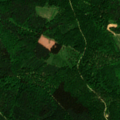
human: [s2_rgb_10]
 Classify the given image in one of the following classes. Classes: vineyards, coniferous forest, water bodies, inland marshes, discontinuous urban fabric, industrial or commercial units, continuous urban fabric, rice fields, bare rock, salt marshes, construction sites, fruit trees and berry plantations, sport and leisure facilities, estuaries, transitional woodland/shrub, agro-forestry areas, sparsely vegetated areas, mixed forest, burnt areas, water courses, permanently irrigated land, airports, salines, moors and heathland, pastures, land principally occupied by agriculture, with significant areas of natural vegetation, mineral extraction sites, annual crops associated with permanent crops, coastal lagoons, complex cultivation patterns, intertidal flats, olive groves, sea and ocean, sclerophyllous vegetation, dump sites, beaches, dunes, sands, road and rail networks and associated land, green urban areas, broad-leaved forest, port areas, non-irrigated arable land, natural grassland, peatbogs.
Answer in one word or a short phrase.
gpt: land principally occupied by agriculture, with significant areas of natural vegetation, mixed forest